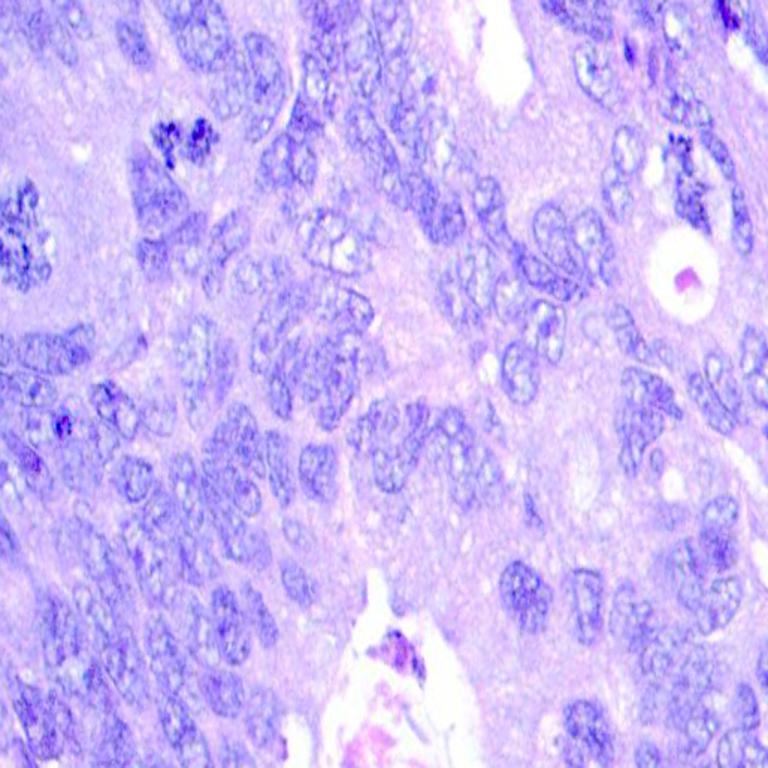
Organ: colon
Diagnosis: adenocarcinomas